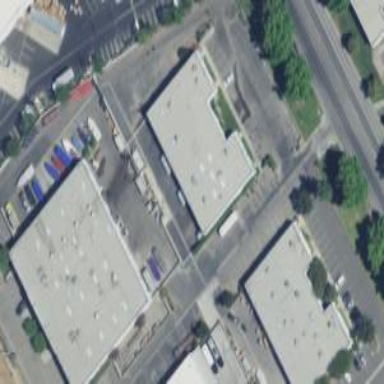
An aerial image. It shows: Warehouse.